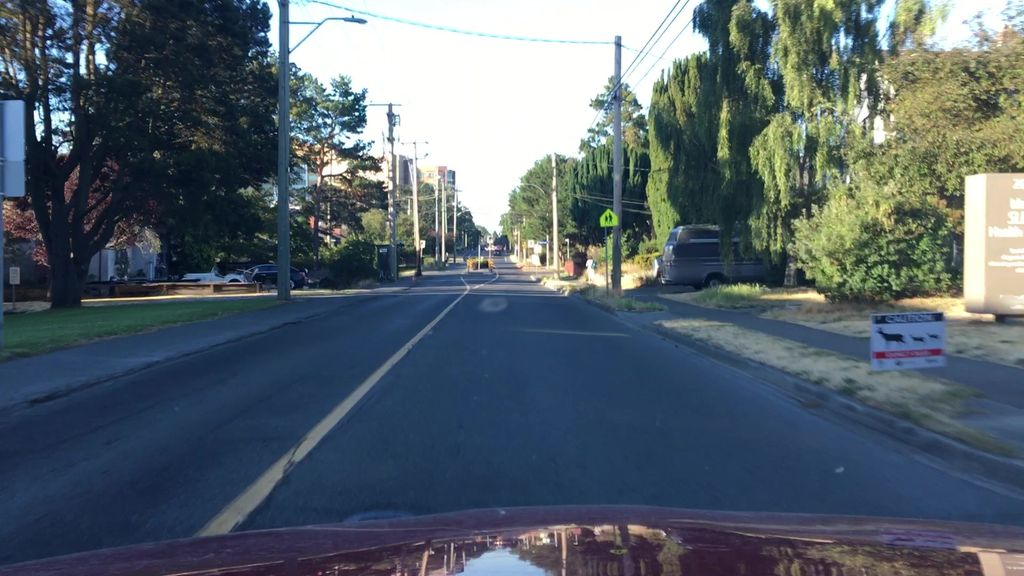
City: victoria